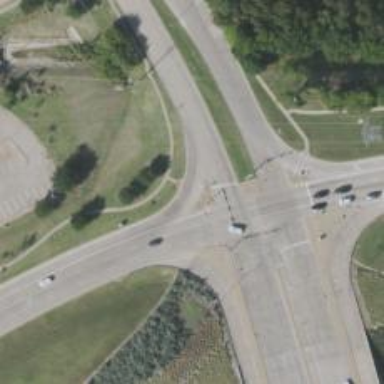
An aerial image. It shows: Secondary link road.